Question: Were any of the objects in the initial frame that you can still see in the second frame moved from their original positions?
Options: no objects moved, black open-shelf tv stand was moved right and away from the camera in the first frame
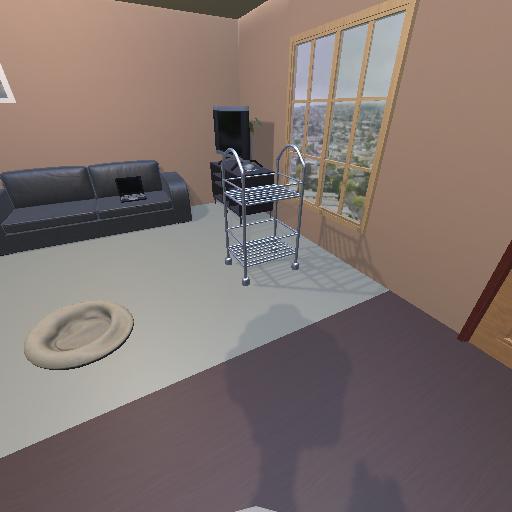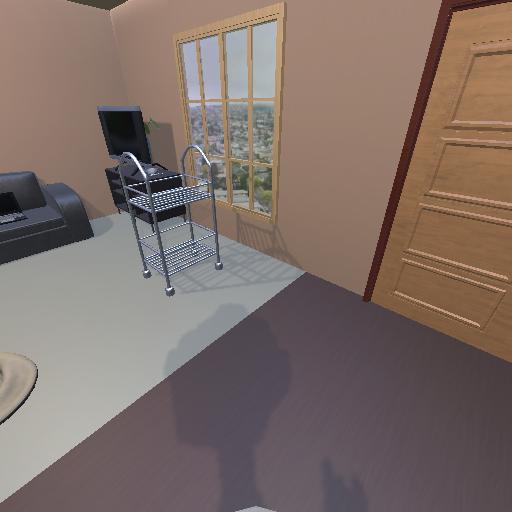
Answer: no objects moved